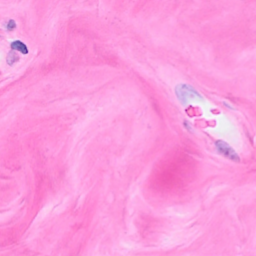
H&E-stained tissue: Breast